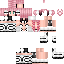
A female human skin with pale skin, wearing blonde long hair dressed in a blue tshirt and black pants, featuring a closed mouth.